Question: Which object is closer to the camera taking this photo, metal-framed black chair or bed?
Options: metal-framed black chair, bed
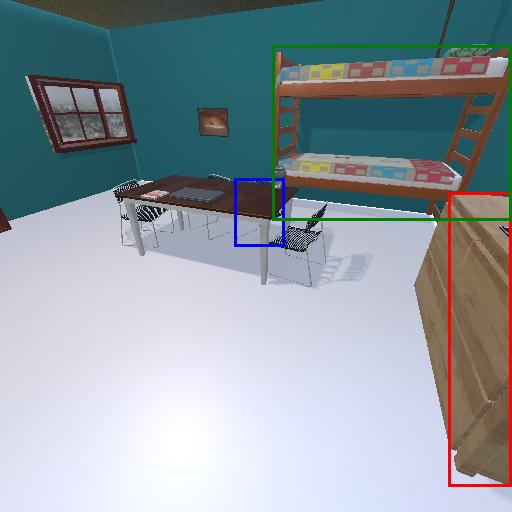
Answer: metal-framed black chair